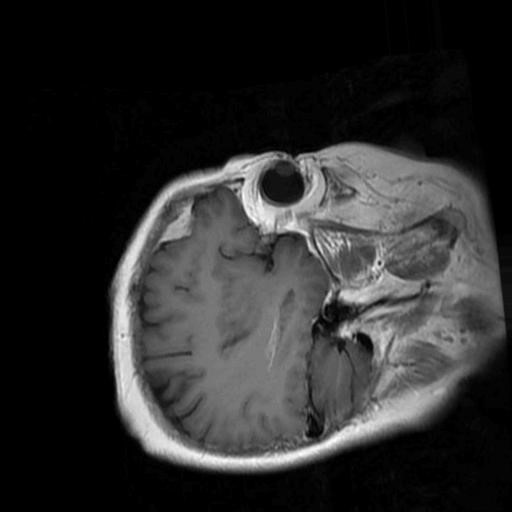
Label: brain_menin